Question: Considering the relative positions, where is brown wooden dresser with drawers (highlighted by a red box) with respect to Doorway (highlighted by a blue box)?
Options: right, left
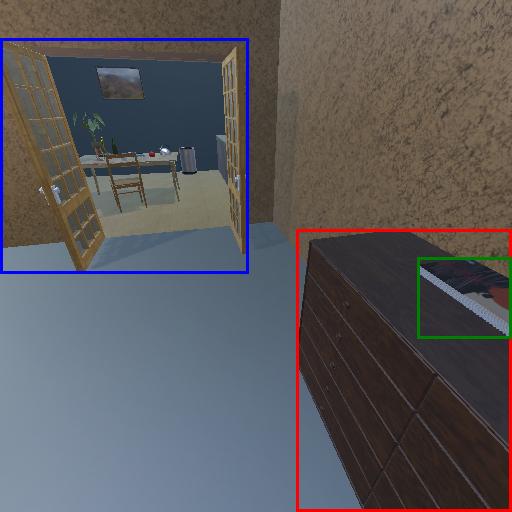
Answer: right